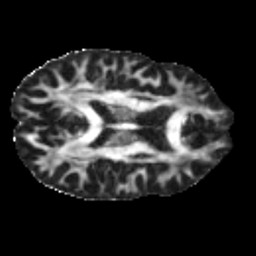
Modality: FA
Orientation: axial
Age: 46
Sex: male
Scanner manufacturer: ge
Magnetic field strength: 3 T
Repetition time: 3.65 s
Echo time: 0.0807 s